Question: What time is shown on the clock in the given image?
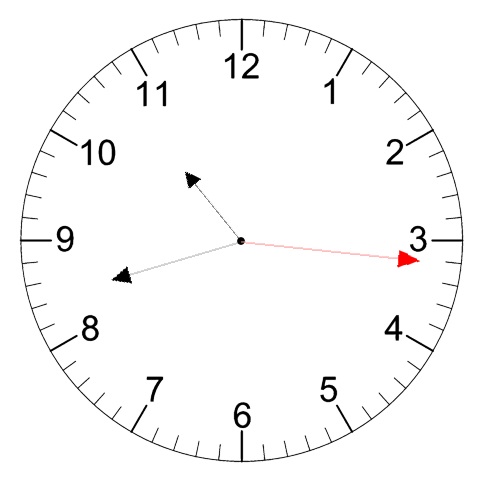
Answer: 10:42:16